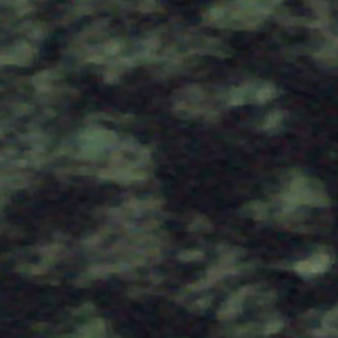
Label: other